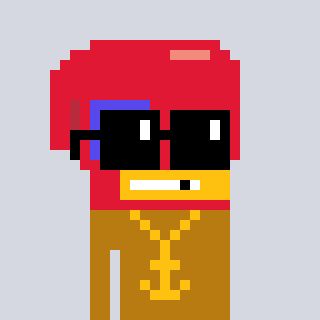
a pixel art character with square black sunglasses, a boxing glove-shaped head and a gold-colored body on a cool background